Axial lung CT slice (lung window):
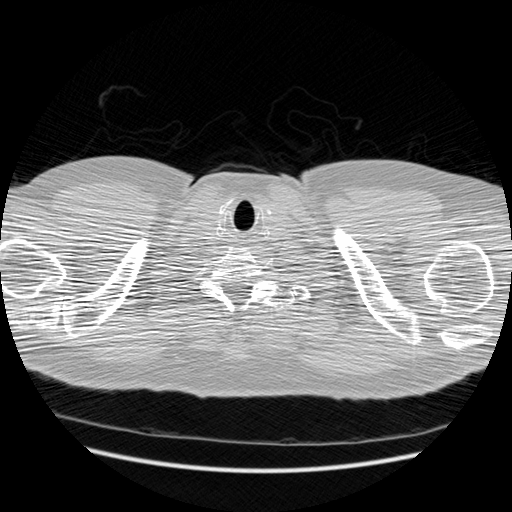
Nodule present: no